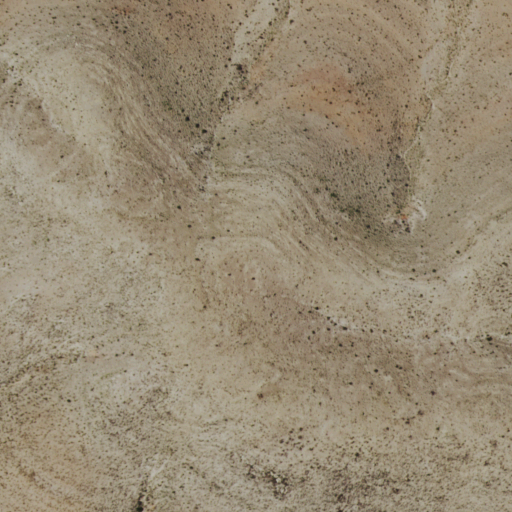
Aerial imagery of mountain in New Mexico named Azotea Mesa containing shrub and grassland